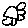
Label: flower